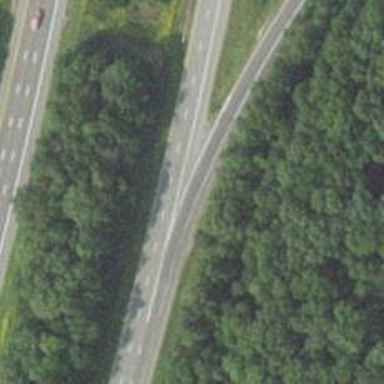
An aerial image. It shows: Asphalt motorway link.